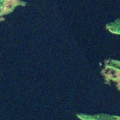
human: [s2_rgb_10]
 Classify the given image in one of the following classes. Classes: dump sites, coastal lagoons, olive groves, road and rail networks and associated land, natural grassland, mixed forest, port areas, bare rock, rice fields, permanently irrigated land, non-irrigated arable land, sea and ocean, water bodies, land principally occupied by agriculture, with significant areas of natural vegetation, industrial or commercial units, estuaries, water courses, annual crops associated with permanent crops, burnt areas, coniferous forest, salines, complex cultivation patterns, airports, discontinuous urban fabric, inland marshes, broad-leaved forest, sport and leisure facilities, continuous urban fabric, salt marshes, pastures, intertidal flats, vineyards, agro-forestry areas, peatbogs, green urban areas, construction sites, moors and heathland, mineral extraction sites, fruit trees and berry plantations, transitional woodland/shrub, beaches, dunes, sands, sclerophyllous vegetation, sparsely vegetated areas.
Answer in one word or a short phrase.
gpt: mixed forest, water bodies